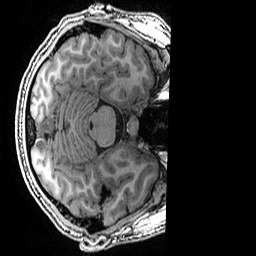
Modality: T1w
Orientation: axial
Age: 23
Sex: male
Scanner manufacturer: ge
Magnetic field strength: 3 T
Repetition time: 0.007 s
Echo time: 0.00342 s